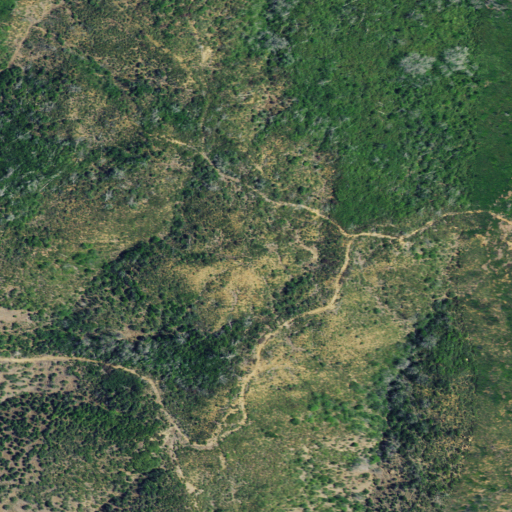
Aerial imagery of mountain in California named Buck Mountain containing shrub and grassland